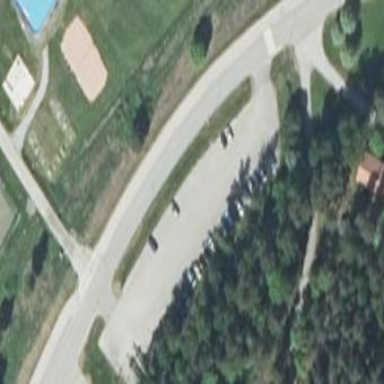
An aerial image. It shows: Parking area with surface.